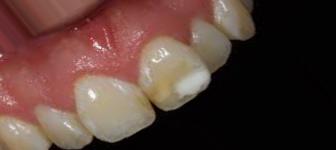
Condition: Tooth Discoloration